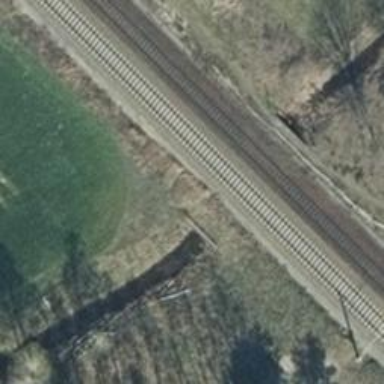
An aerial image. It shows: Bridge over electrified railway with contact line.